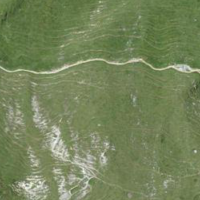
EUNIS habitat code: 26
Species observed at this site:
Silene acaulis